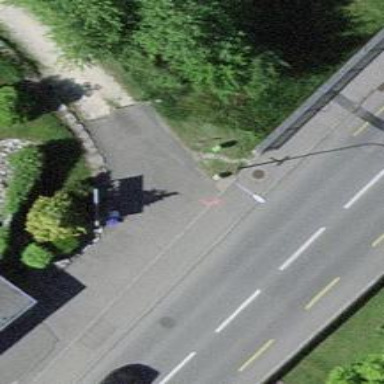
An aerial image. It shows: Guidepost providing information.